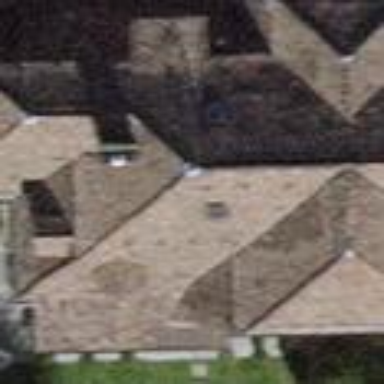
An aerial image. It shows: House with tiled roof.